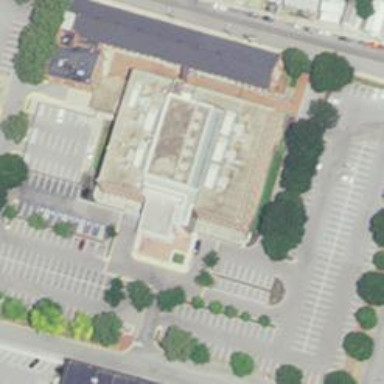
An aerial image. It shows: Government office.